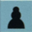
Piece: bP